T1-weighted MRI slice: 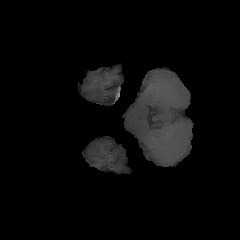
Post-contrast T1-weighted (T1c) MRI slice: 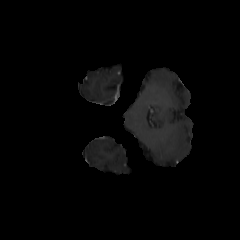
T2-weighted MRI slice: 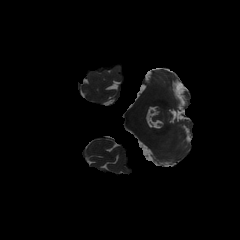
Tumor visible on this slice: no